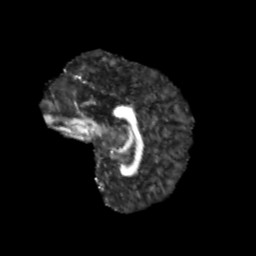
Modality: FA
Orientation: sagittal
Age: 11
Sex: male
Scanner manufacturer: siemens
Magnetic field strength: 3 T
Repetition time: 3.8 s
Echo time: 0.07 s